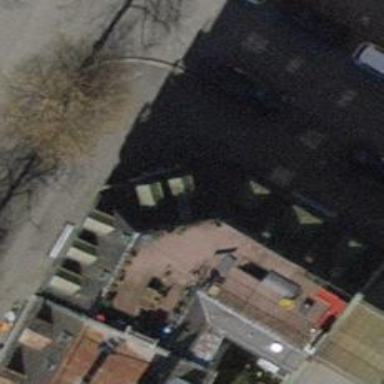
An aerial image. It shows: Ice cream stand or shop.